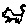
Label: cat